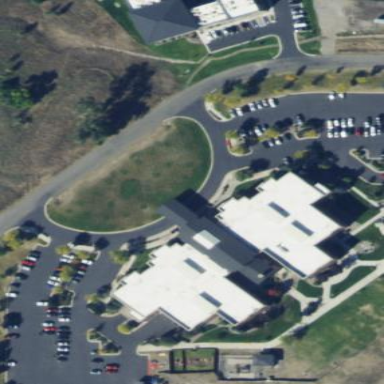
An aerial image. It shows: Office building.